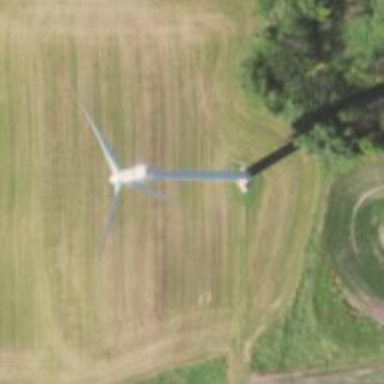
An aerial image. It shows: Wind generator powered by wind. The generator type is horizontal axis and it uses wind turbines.